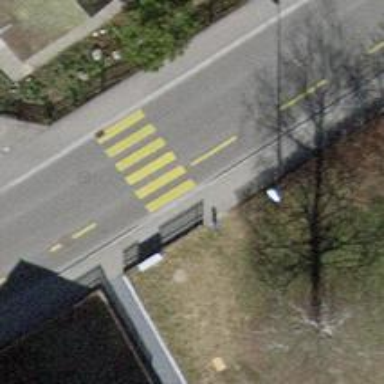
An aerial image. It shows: Zebra crossing on the road.